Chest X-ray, PA view. Patient: 43 years old, sex F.
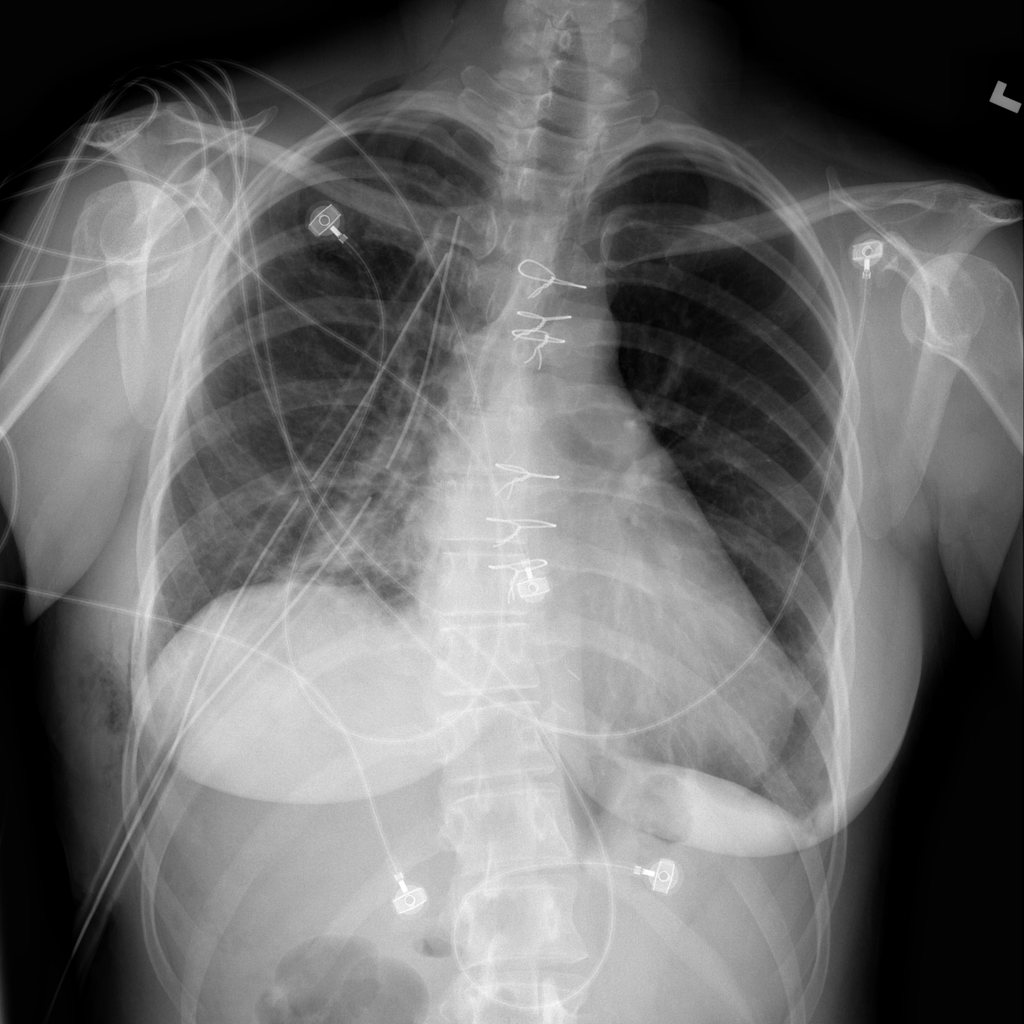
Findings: Emphysema